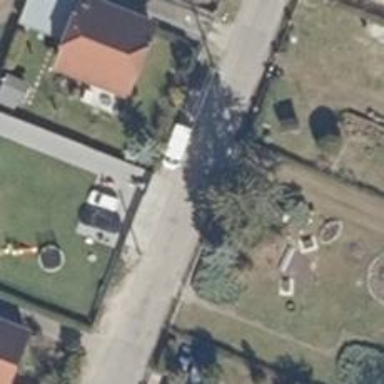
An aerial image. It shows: Residential road without sidewalk.